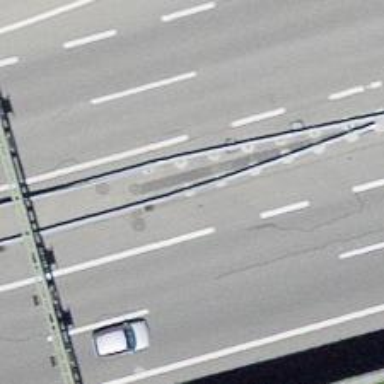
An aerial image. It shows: Guard rail as barrier.